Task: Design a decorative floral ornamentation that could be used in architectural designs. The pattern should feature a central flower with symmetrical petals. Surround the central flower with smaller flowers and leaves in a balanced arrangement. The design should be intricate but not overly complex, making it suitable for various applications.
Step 575:
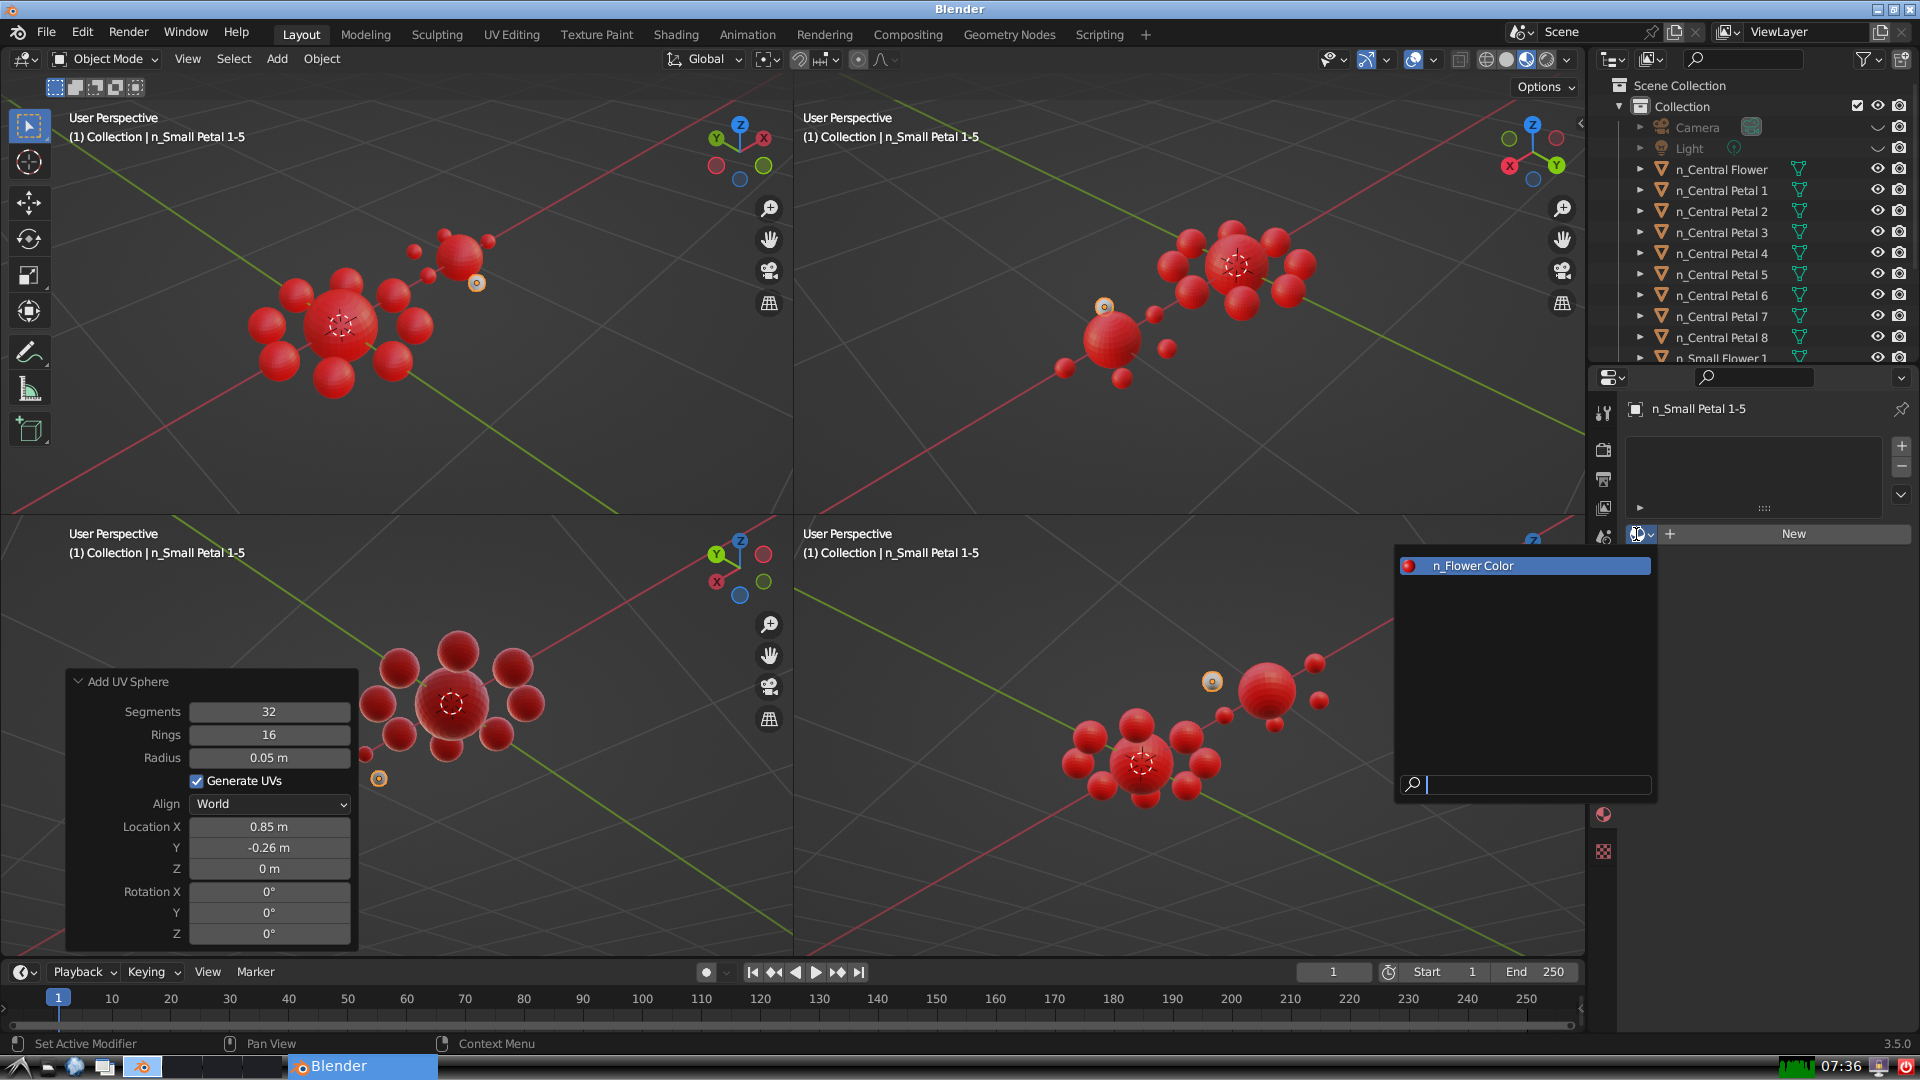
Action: input_text: n_Flower Color